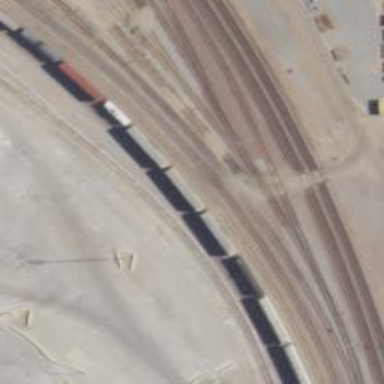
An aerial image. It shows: Railway yard in service.